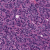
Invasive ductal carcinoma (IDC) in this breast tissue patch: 1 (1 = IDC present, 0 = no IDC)